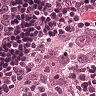
Metastatic tissue present: yes